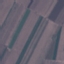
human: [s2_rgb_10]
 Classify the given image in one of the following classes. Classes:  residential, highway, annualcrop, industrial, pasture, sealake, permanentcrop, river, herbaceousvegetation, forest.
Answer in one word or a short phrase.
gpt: AnnualCrop